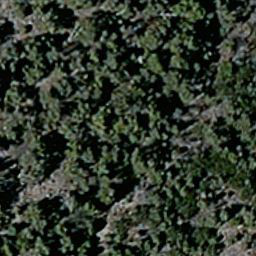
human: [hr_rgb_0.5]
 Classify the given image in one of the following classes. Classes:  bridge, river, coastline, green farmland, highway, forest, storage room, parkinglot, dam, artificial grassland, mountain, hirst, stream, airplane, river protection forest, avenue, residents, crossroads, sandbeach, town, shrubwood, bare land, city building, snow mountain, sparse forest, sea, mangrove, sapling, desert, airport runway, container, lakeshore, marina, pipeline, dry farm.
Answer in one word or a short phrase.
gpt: sparse forest